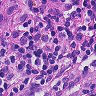
Metastatic tissue present: no